一年级 · 算术
爱的动物们。
一共有 9 只 (3)。

湖里还剩几只天鹅?

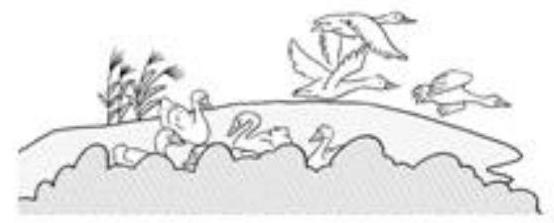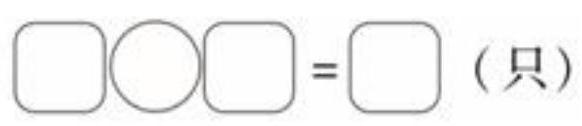
答案: 9-3=6$ (只)